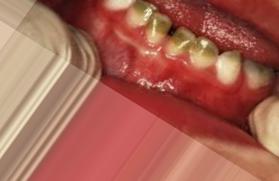
Condition: Tooth Discoloration